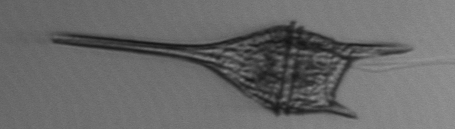
Label: Tripos_lineatus